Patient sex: M
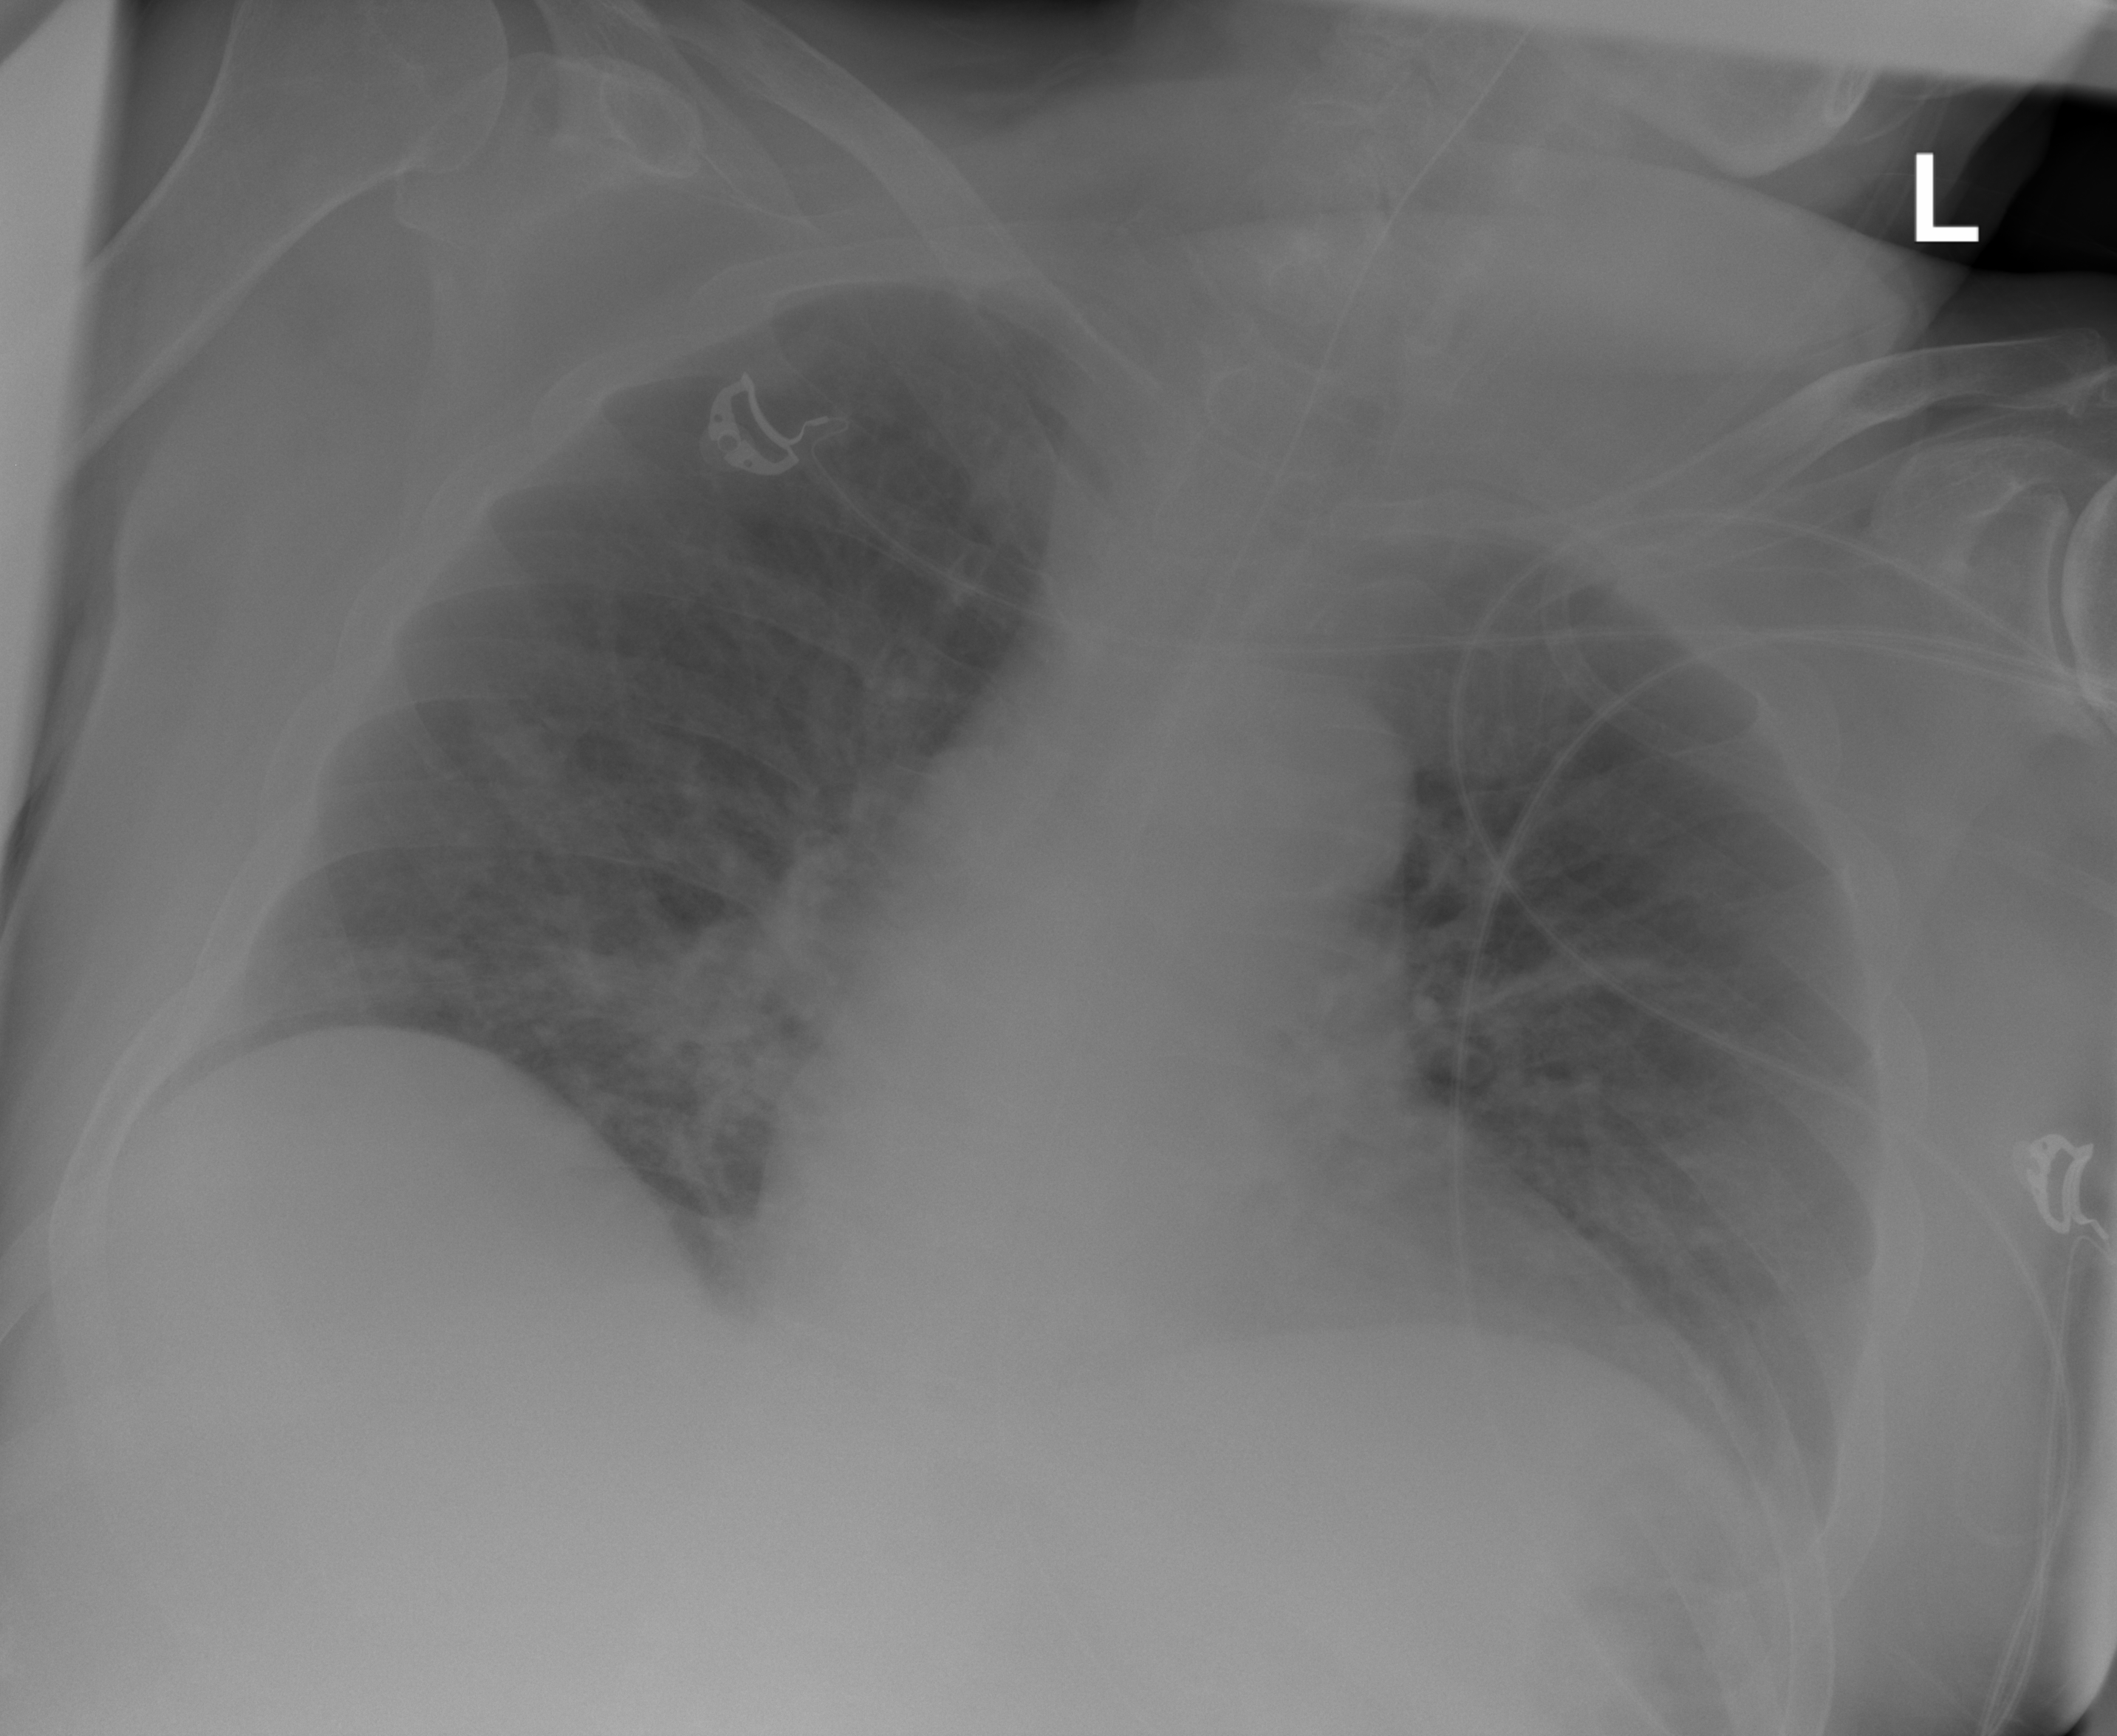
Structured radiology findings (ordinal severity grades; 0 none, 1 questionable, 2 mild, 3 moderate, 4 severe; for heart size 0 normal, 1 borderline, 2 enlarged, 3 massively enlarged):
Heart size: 0
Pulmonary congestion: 2
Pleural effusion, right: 0
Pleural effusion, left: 1
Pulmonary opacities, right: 0
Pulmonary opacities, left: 0
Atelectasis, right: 2
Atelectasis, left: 2